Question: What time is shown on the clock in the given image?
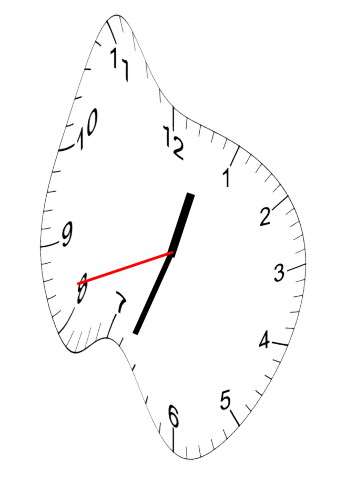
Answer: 12:33:42